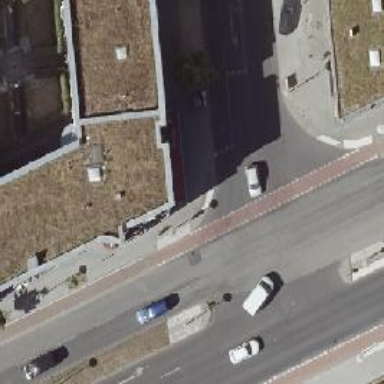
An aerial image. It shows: Unmarked crossing on asphalt footway.